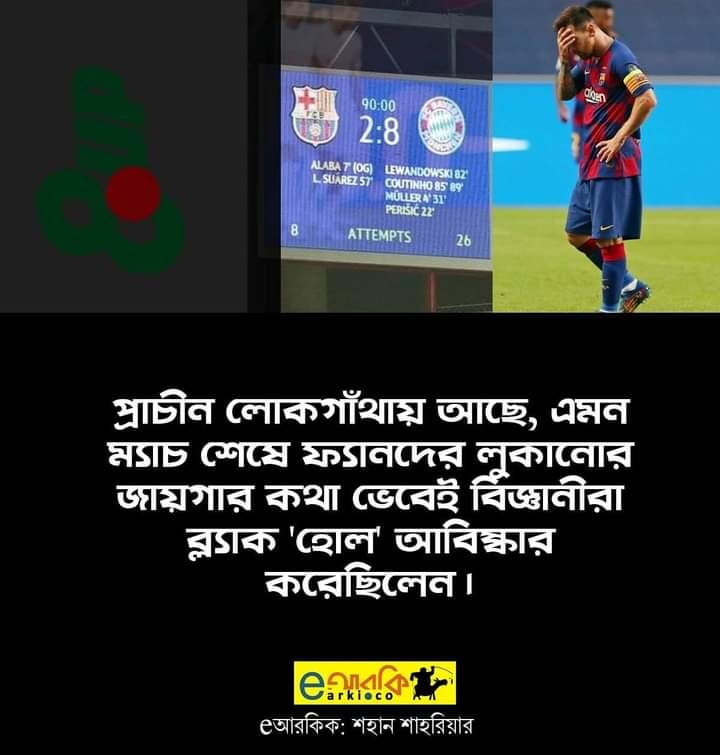
Caption: প্রাচীন লোকগাথায় আছে , এমন ম্যাচ শেষে ফ্যানদের লুকানোর জায়গার কথা ভেবেই বিজ্ঞানীরা ব্ল্যাক 'হোল' আবিষ্কার করেছিলেন ।
Label: non-hate